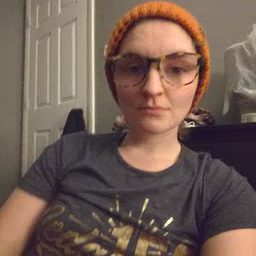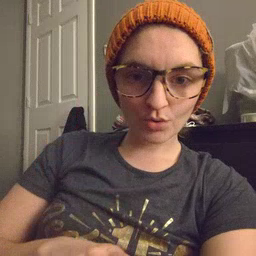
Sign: person